Question: I have a custom cell for my listview which has TEXT NUMBER - which works fine, however when the TEXT goes over one line, the right hand number goes over more than one line too which looks silly. Is there a property to fix this from happening?

My XML is:
'''
<?xml version="1.0" encoding="utf-8"?>
<LinearLayout xmlns:android="http://schemas.android.com/apk/res/android"
android:layout_width="match_parent"
android:layout_height="wrap_content"
android:orientation="horizontal" >
<TextView
android:id="@+id/txtOption"
android:layout_width="wrap_content"
android:layout_height="wrap_content"
android:layout_weight="7"
android:paddingBottom="5dp"
android:paddingTop="5dp"
android:text="Medium Text"
android:textAppearance="?android:attr/textAppearanceLarge" />
<TextView
android:id="@+id/txtCount"
android:layout_width="wrap_content"
android:layout_height="wrap_content"
android:layout_weight="3"
android:paddingBottom="5dp"
android:paddingLeft="25dp"
android:paddingRight="15dp"
android:paddingTop="5dp"
android:text="[21]"
android:textAppearance="?android:attr/textAppearanceMedium" />
</LinearLayout>
'''
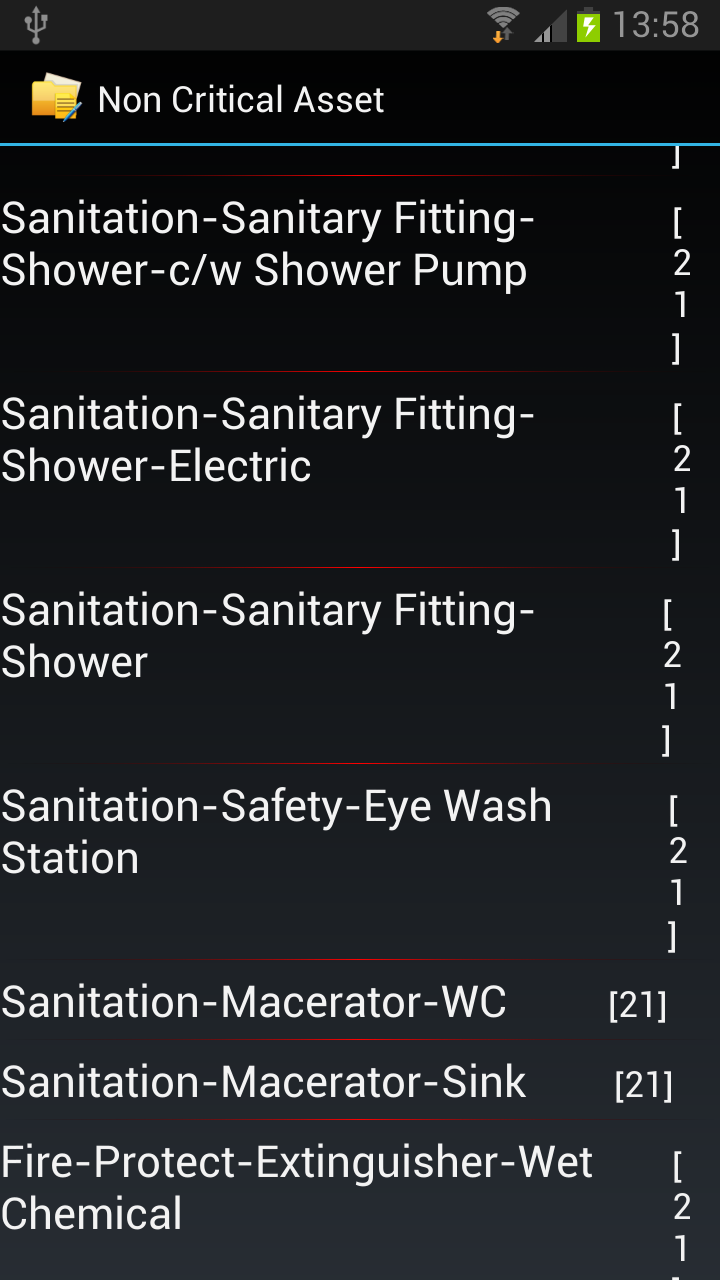
Answer: Seems like your 'layout_weight' for views is not kicking-in. For that, I think you are missing to define 'android:weightSum="10"' within your 'LinearLayout' definition. Moreover, you need to set 'android:layout_width="0dp"' to both of your 'TextView'.